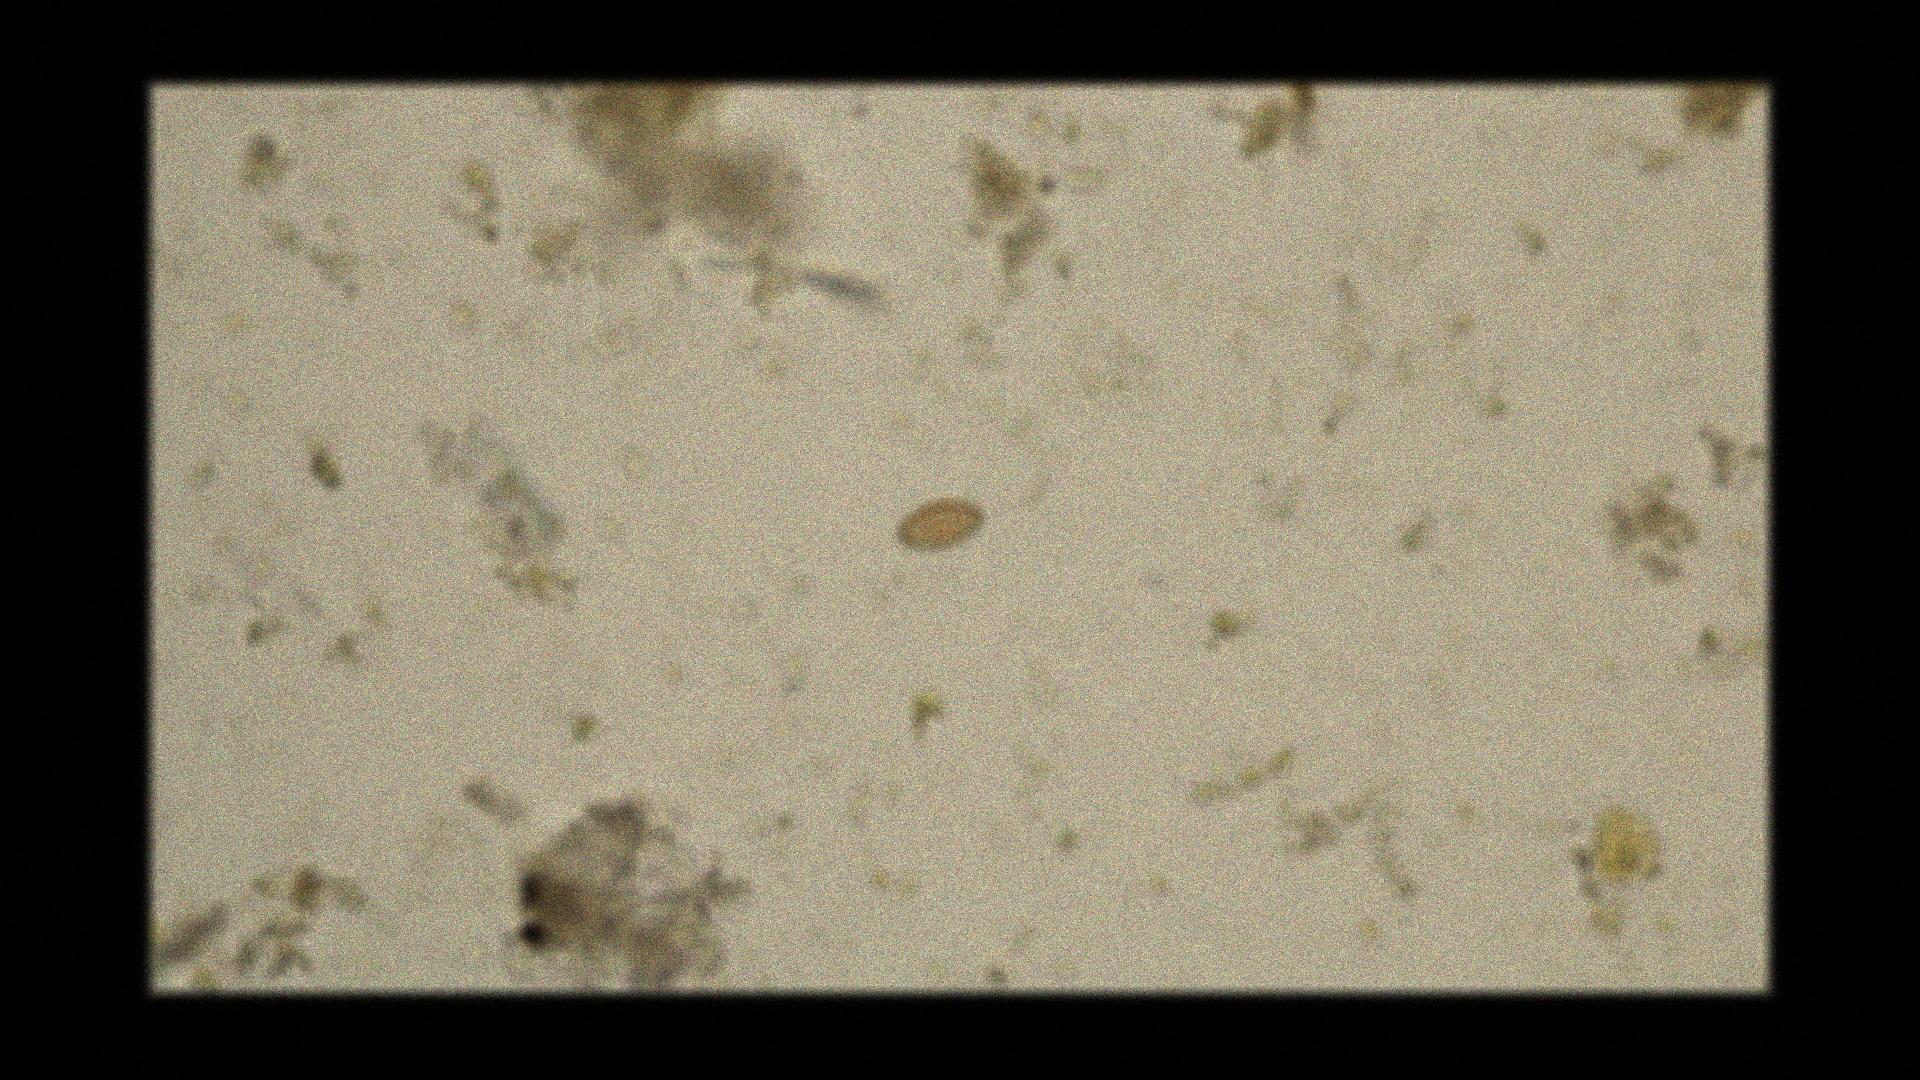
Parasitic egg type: Opisthorchis viverrine